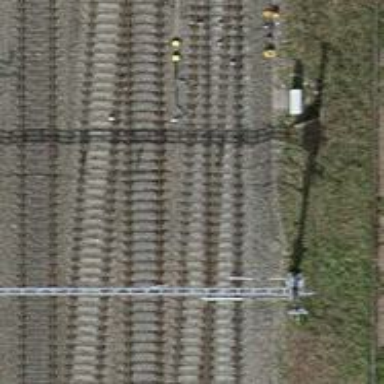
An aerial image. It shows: Single-track electrified railway with contact line.